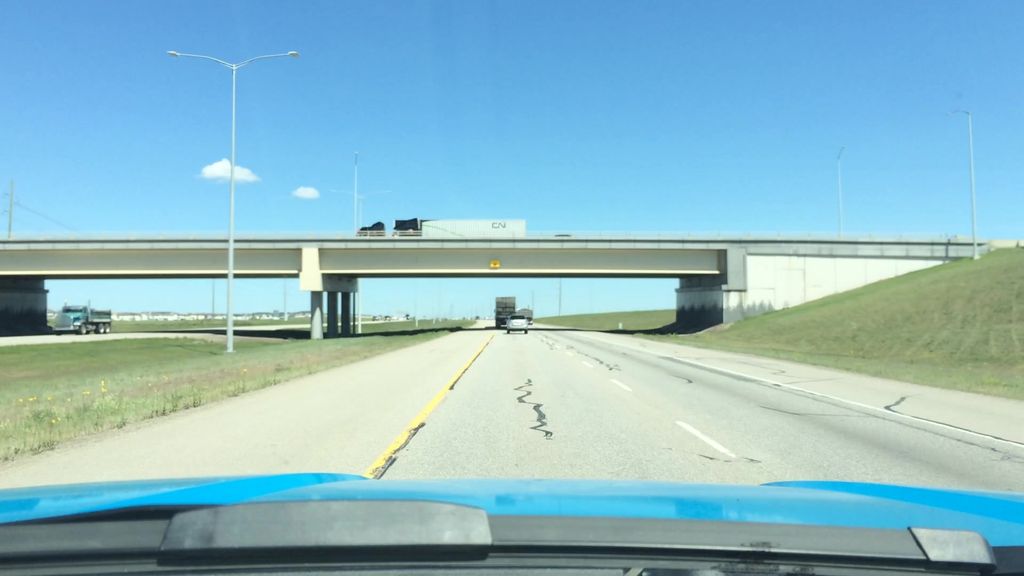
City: calgary